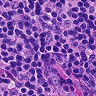
Metastatic tissue present: no